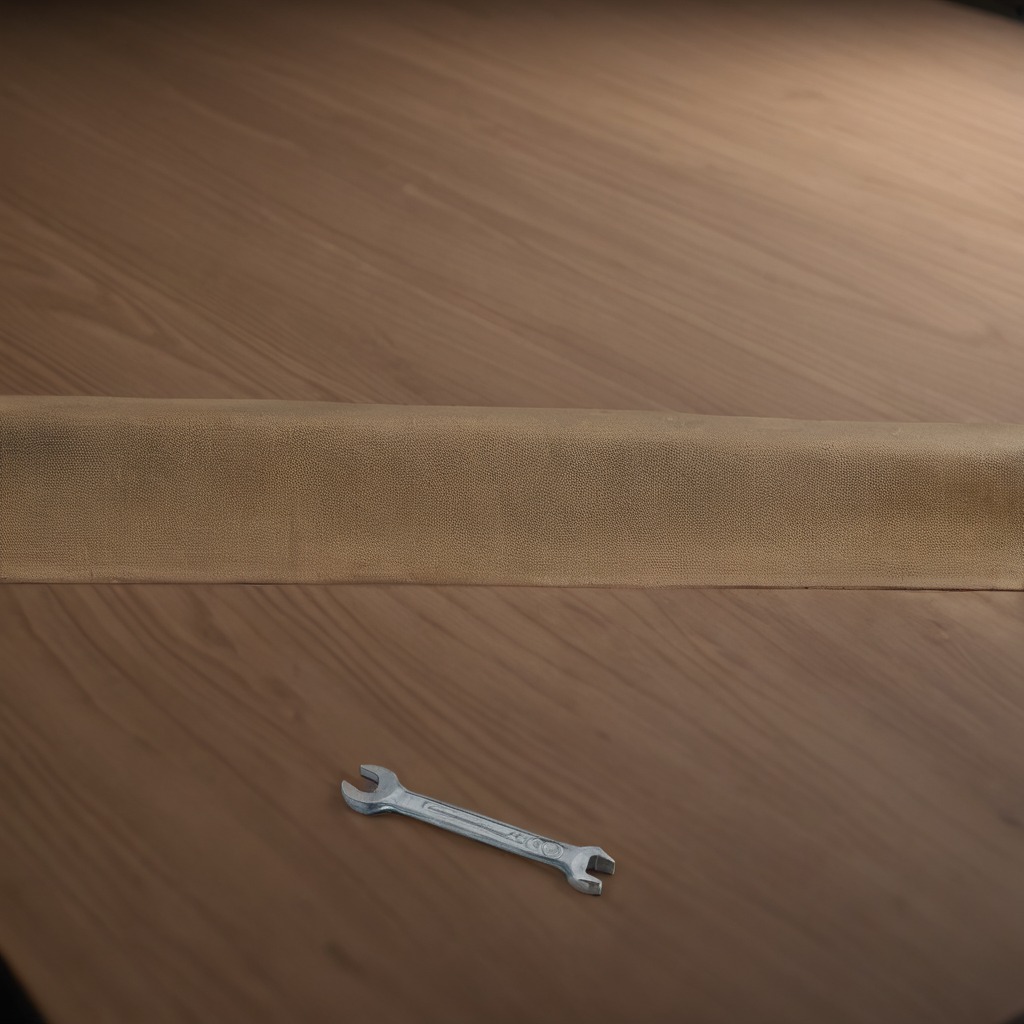
An wrench lies on a wooden table inside a workshop at night.